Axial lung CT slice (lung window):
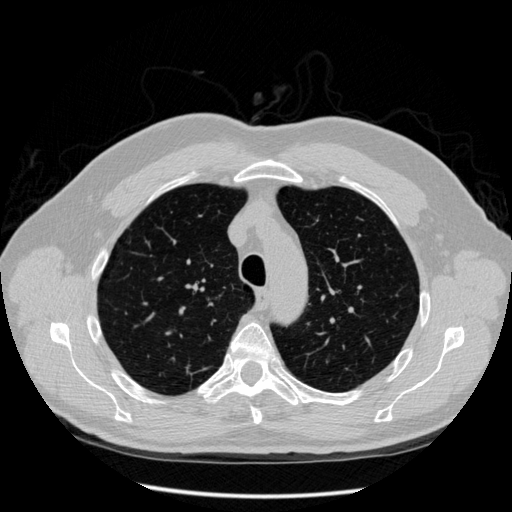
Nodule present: no